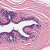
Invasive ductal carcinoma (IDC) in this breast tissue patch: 0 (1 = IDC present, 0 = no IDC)